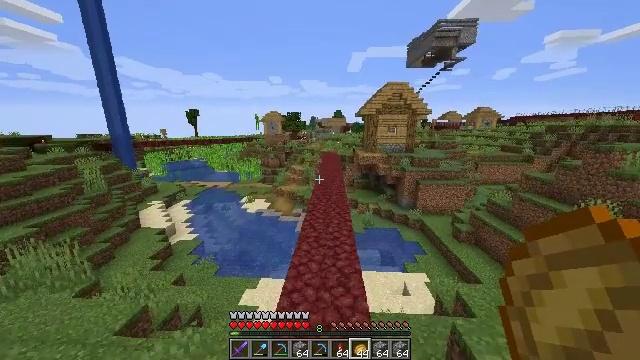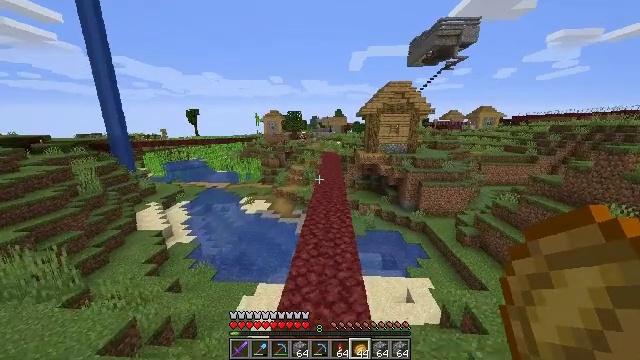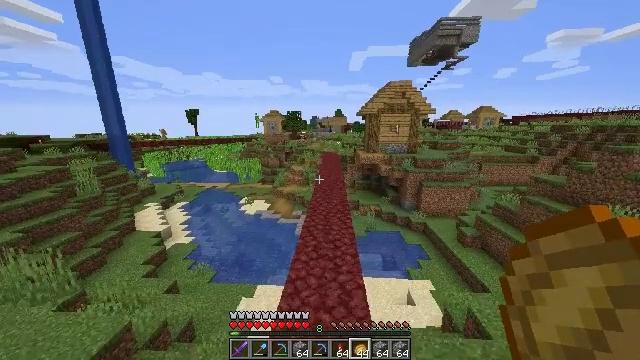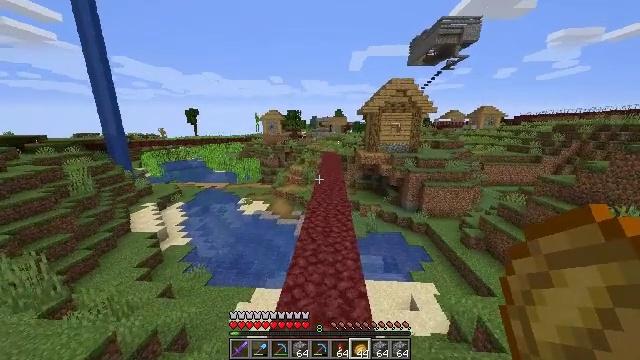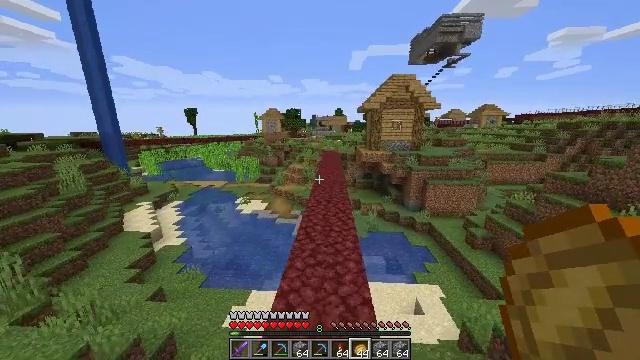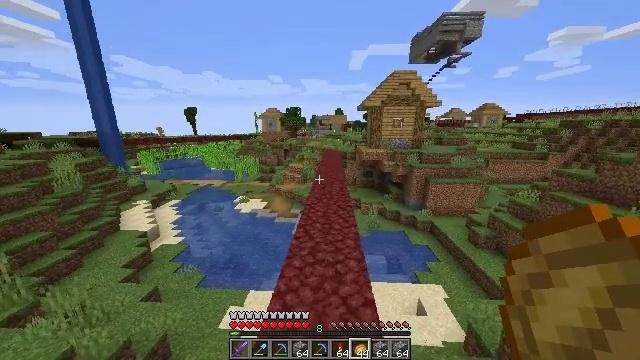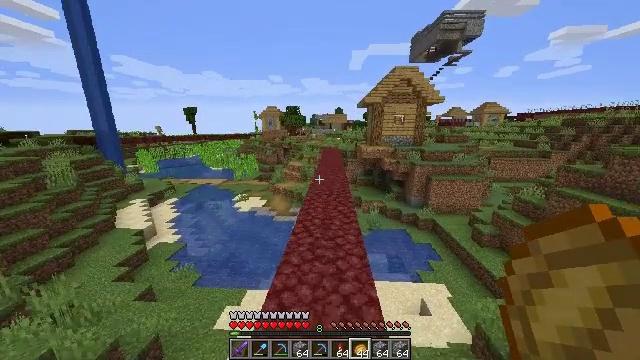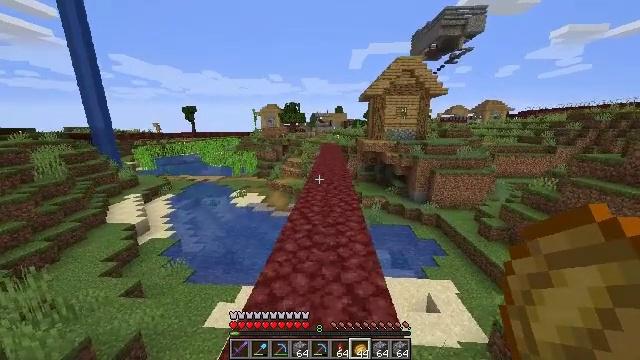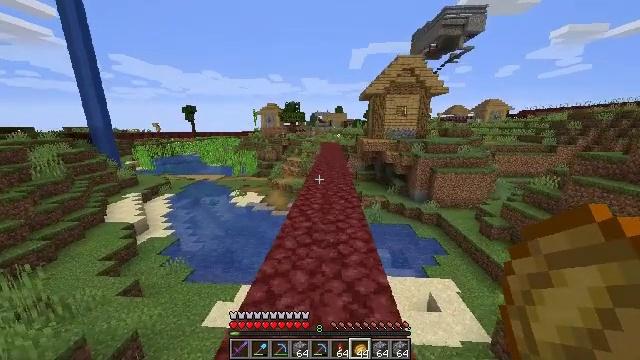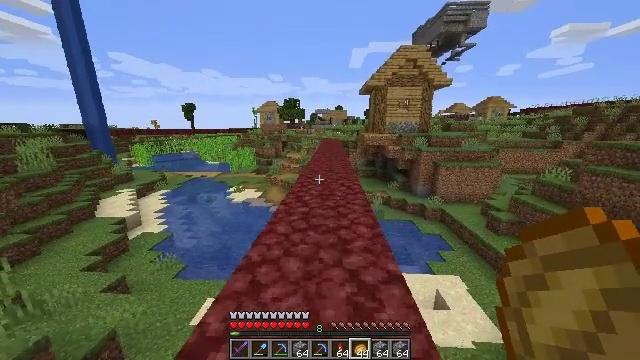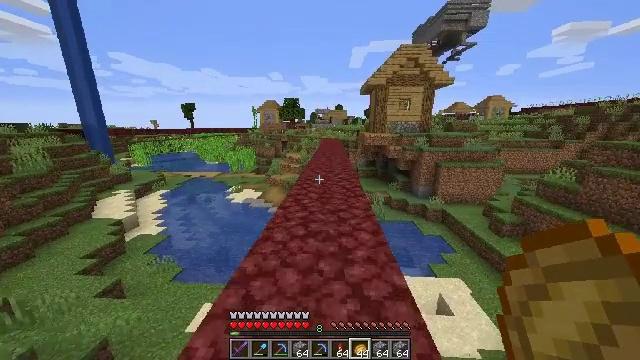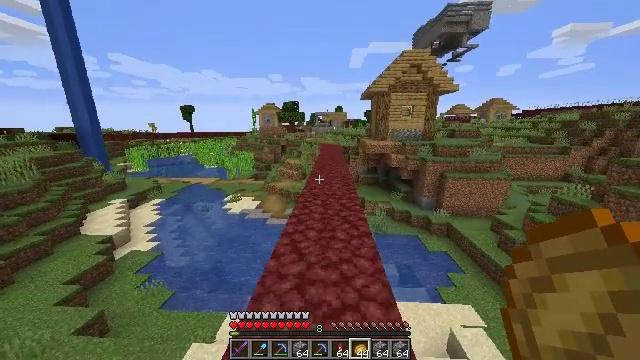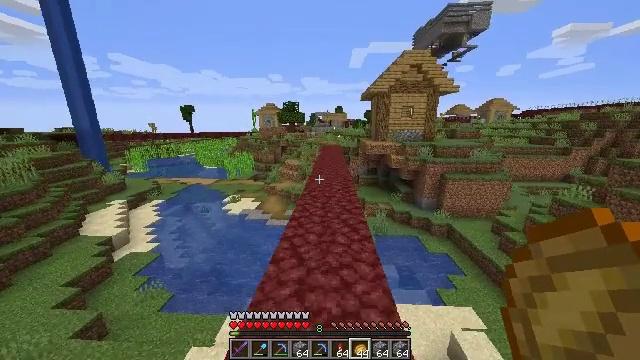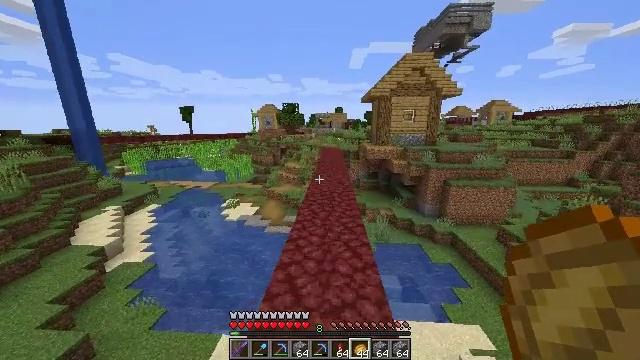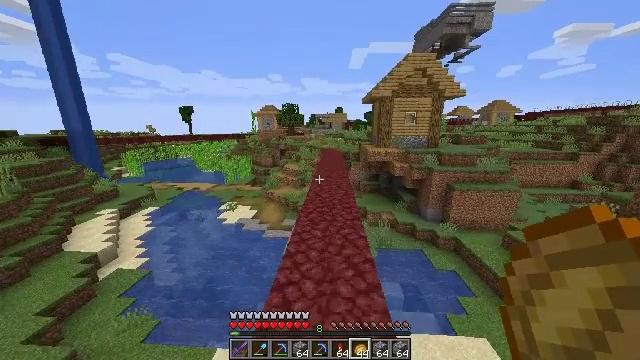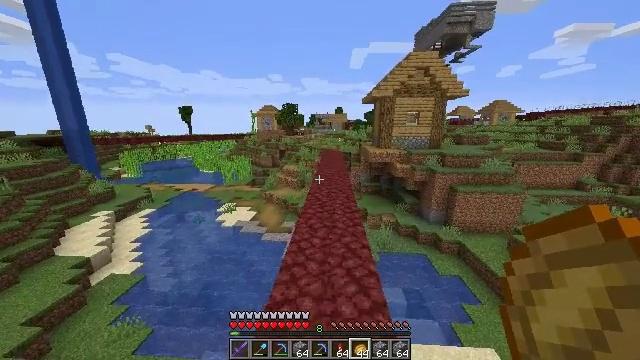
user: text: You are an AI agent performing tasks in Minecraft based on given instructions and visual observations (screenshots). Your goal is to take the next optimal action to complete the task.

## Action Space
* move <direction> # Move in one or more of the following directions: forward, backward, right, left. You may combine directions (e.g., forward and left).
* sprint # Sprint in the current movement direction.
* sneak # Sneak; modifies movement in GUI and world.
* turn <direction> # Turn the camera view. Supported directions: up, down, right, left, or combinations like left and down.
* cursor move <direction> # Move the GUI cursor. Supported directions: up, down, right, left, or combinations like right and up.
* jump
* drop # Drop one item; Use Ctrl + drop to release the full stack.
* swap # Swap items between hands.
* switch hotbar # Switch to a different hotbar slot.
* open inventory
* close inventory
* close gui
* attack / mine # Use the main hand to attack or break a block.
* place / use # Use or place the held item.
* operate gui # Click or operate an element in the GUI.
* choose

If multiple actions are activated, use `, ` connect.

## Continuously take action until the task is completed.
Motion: motion action
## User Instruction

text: Retrieve the ender chest safely.
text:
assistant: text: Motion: move forward, jump
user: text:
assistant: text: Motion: move forward, jump
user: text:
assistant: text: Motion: move forward, jump
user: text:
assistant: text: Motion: move forward, jump
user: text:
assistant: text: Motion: move forward, jump
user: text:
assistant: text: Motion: move forward, jump
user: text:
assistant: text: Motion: move forward, jump
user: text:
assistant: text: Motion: move forward, jump
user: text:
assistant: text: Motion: move forward, jump
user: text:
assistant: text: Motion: move forward, jump
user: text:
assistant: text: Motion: move forward, jump
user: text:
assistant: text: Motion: move forward, jump
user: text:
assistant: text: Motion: move forward, jump
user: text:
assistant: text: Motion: move forward, jump
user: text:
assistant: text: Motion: move forward, jump
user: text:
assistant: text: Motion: move forward, jump
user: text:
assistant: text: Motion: move forward, jump
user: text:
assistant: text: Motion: move forward, jump
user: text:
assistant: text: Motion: move forward, jump
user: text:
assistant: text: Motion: move forward, jump
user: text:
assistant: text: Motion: move forward, jump
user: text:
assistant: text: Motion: move forward, jump
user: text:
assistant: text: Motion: move forward, jump
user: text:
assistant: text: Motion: move forward, jump
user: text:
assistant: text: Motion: move forward, jump
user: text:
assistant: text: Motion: move forward, jump
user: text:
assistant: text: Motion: move forward, jump
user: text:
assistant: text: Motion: move forward, jump
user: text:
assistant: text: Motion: move forward, jump
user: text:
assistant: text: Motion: move forward, jump